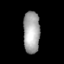
Tissue: lung
Cell type: Epithelial cells
Senescence score: 0.1039
Nuclear area (px): 676
Mean DAPI intensity: 167.101